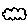
Label: cloud